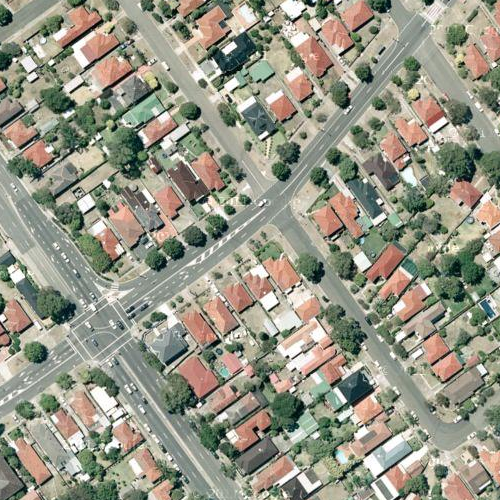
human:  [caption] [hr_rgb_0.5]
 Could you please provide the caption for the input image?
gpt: A residential area with many houses arranged neatly and some roads go through this area .

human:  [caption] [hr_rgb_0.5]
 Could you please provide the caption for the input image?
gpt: Many houses arranged neatly and divided by some roads .

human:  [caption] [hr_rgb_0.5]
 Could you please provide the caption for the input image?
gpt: This is a residential area with many houses arranged neatly .

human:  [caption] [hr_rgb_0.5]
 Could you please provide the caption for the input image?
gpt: Many houses arranged neatly in the residential area .

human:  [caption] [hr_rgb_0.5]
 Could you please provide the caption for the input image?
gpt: A residential area with some houses densely arranged and some roads go across this area .